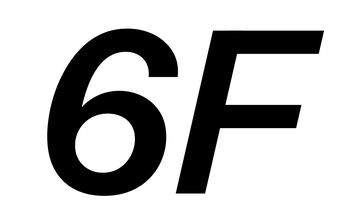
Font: InstrumentSans-Italic_SemiBold_Italic